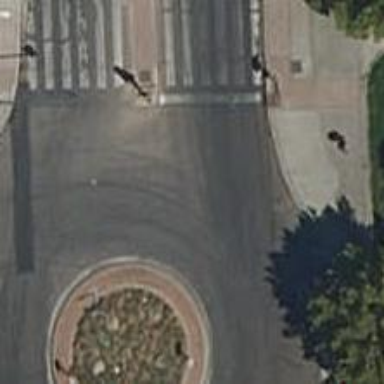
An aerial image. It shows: Roundabout on residential road.